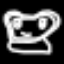
Label: frog